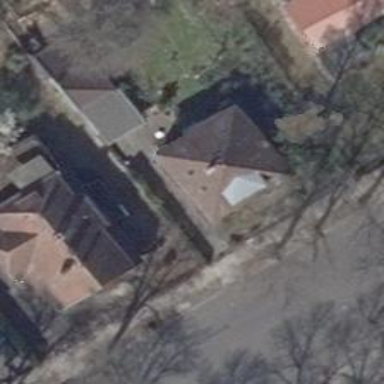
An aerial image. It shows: Detached building with pyramidal roof shape.